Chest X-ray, AP view. Patient: 45 years old, sex F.
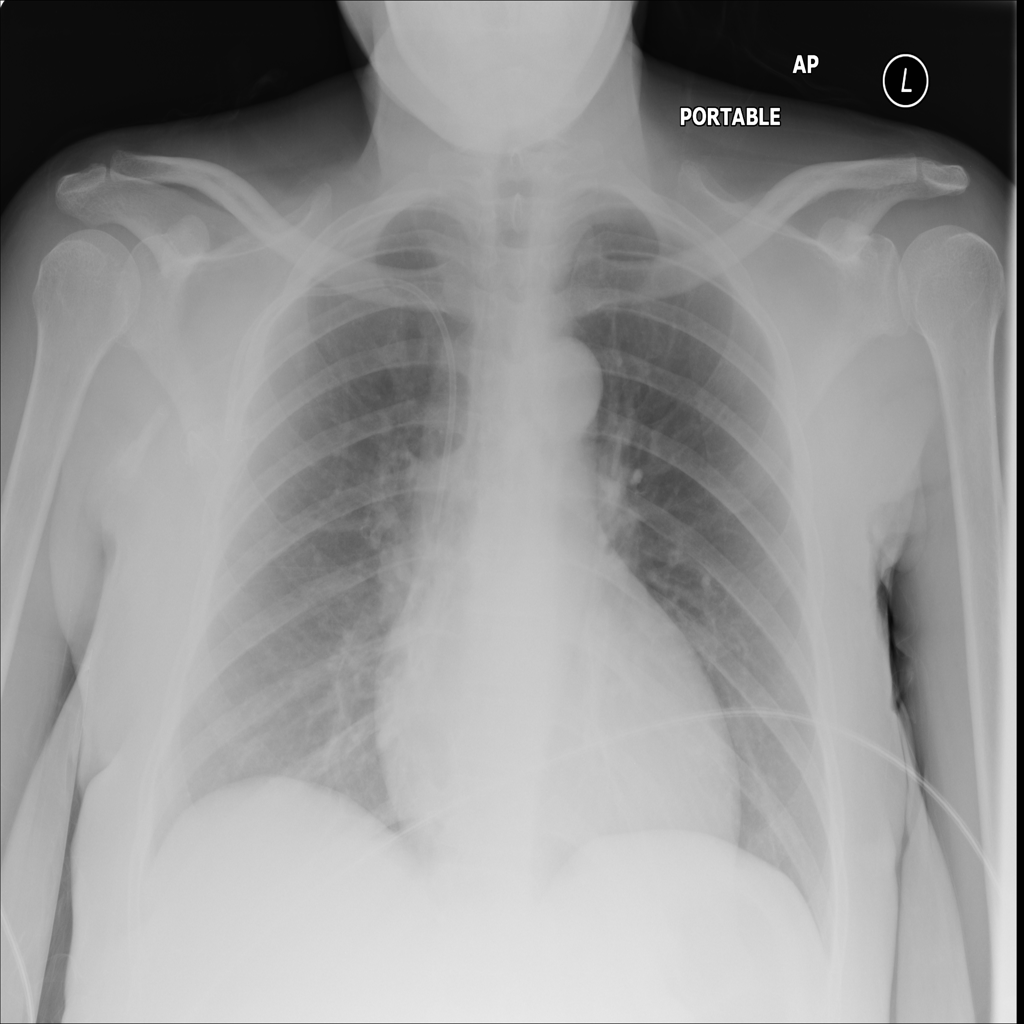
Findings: No Finding